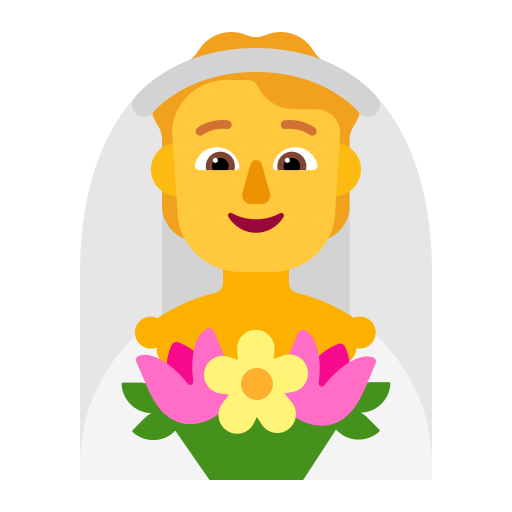
person with veil flat default